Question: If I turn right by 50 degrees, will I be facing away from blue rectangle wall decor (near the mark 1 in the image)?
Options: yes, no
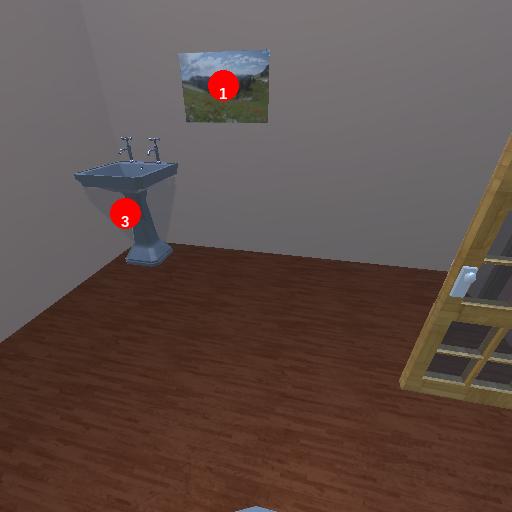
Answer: yes